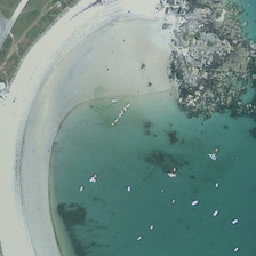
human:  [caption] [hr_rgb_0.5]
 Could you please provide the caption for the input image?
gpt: The beach is close to the sea and there are several boats.

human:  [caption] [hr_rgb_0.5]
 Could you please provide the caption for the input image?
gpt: Beside this beautiful beach stands a prosperous resort.

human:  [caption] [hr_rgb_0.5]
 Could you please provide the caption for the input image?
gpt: Beside this beautiful beach stands a thriving resort.

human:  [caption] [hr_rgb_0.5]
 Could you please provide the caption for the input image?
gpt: The beach is close to the sea and there are some boats.

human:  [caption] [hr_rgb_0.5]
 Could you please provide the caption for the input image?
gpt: A beach is near a sea with several boats.